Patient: sex F, age 41
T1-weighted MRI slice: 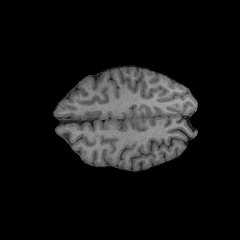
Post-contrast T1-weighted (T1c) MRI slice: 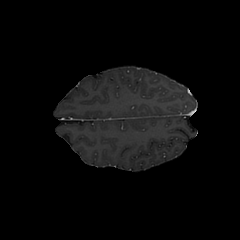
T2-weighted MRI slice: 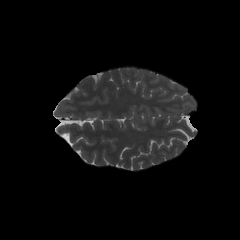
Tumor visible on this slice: no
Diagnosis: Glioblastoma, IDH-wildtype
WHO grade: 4